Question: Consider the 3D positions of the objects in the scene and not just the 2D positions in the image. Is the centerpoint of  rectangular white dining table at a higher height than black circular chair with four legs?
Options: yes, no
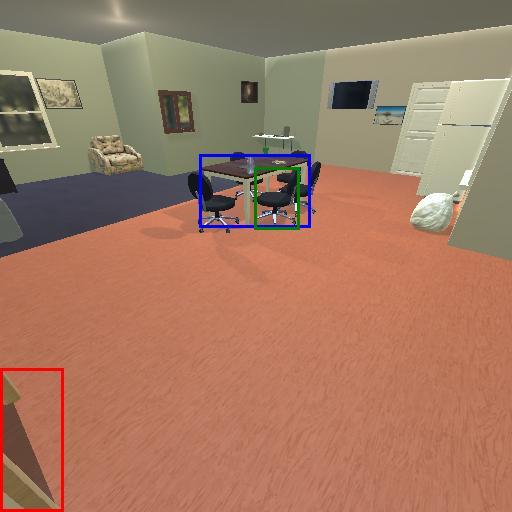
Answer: yes